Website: crate-barrel
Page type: address-validator
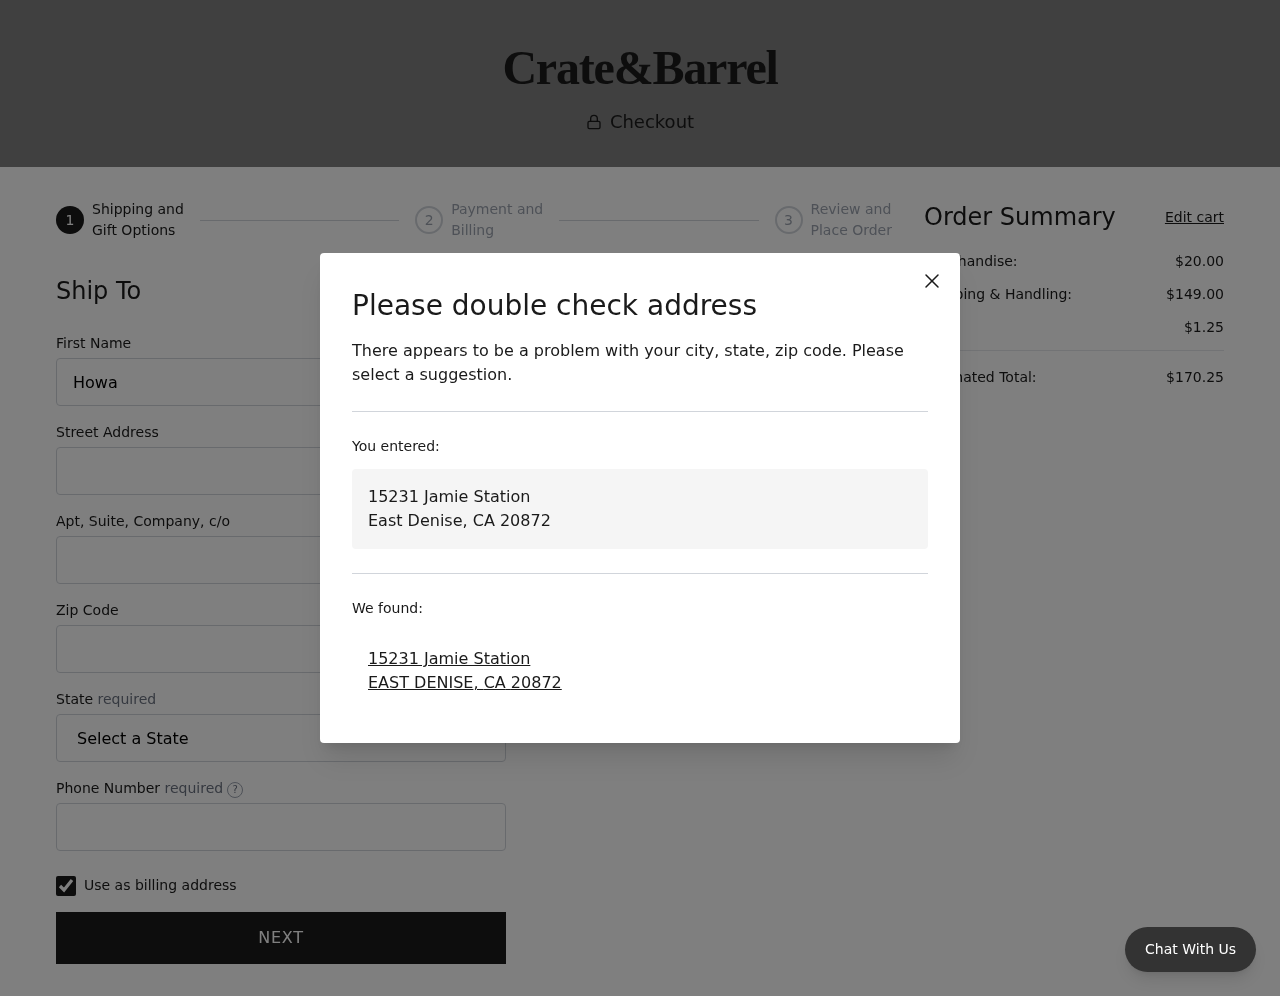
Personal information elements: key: PII_CITY
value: East Denise
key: PII_CITY
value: EAST DENISE
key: PII_FIRSTNAME
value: Howard
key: PII_PHONE
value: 8594887423
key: PII_POSTCODE
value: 20872
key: PII_STATE
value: California
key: PII_STATE_ABBR
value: CA
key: PII_STREET
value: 15231 Jamie Station
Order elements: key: ORDER_SUBTOTAL
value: $20.00
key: ORDER_SHIPPING_COST
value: $149.00
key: ORDER_TAX
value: $1.25
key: ORDER_TOTAL
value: $170.25